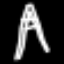
Label: The Eiffel Tower